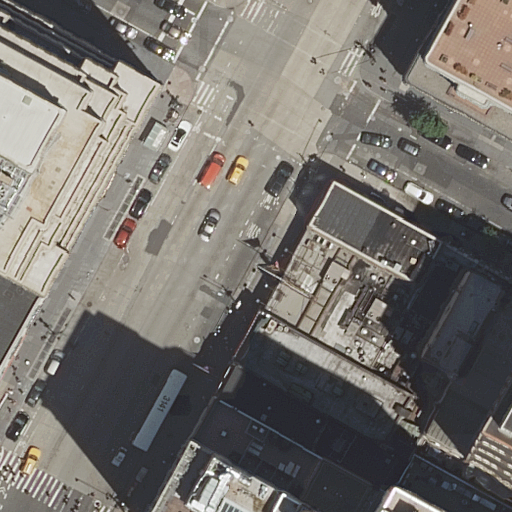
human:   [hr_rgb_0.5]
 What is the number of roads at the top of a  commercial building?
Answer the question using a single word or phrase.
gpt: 0

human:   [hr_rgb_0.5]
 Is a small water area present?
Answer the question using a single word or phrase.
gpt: no

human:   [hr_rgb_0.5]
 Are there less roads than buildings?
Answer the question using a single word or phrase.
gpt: yes

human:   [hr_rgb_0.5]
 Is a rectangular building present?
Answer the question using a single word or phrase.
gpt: yes

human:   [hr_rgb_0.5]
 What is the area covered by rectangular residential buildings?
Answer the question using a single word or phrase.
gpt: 2554m2

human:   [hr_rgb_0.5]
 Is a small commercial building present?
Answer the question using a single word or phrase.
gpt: no

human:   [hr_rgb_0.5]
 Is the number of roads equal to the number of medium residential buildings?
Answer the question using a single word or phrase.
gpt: no

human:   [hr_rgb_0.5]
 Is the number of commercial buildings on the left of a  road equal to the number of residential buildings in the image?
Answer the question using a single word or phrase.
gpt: no

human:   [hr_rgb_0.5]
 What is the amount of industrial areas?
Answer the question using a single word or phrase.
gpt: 0

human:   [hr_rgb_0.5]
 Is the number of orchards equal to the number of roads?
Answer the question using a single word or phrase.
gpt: no

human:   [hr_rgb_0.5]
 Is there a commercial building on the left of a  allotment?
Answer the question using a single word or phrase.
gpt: no

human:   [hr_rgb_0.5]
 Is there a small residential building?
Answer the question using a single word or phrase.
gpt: yes

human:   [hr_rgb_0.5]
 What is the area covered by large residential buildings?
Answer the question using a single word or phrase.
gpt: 2116m2

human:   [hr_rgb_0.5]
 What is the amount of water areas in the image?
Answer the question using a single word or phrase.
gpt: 0

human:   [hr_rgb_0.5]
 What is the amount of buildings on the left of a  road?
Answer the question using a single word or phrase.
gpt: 5

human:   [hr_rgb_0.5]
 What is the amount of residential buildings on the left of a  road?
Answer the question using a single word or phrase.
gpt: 4

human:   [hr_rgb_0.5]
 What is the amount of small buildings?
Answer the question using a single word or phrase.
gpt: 2

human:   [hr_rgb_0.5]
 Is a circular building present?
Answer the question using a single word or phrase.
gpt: no

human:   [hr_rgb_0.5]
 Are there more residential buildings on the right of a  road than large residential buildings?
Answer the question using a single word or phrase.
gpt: yes

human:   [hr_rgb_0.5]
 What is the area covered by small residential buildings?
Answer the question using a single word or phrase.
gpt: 78m2

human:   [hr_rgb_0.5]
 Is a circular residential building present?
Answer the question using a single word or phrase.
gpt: no

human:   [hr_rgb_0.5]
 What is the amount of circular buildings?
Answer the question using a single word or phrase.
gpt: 0

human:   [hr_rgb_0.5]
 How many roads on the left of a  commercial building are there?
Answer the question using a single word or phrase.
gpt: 0

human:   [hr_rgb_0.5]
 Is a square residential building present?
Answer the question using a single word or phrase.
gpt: no

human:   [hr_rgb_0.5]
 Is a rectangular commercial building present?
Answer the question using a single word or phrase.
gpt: no

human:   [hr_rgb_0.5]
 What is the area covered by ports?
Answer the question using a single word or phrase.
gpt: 0m2

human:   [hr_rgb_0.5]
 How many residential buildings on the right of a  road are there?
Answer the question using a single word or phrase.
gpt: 12

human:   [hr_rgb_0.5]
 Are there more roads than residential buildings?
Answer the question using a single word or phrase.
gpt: no

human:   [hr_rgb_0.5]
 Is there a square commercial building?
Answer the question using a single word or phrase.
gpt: no

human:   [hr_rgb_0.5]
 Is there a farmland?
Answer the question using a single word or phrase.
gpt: no

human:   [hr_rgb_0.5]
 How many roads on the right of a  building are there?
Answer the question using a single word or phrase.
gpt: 8

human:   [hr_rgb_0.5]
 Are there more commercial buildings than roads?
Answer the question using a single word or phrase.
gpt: no

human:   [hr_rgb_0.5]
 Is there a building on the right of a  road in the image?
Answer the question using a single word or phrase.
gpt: yes

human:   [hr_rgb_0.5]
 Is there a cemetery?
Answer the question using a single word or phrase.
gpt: no

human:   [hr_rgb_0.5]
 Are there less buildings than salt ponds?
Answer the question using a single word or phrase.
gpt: no

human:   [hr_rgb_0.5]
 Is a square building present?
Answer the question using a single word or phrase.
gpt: no